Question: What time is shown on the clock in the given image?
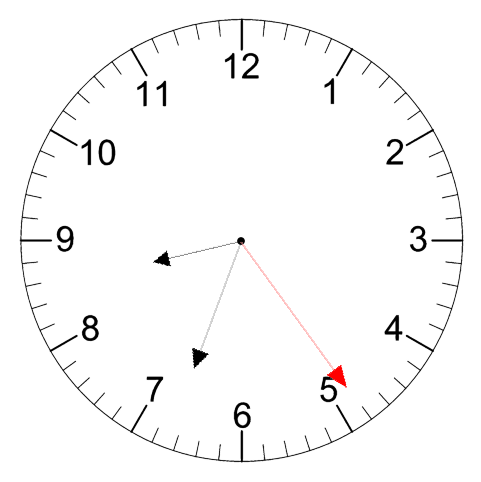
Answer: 08:33:24